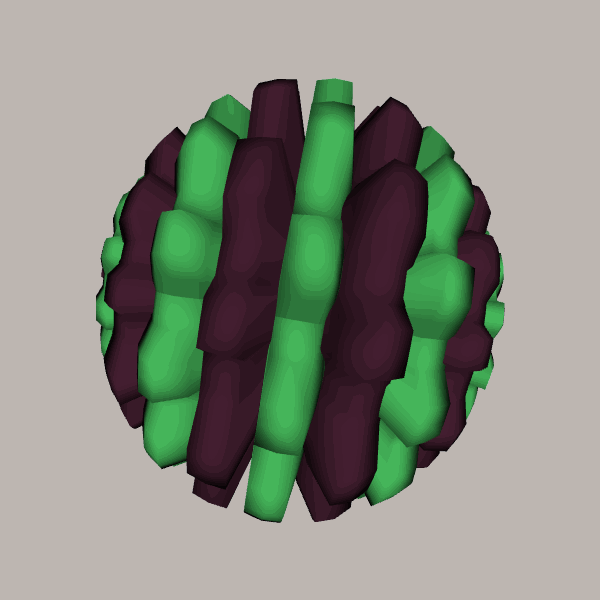
Background: light